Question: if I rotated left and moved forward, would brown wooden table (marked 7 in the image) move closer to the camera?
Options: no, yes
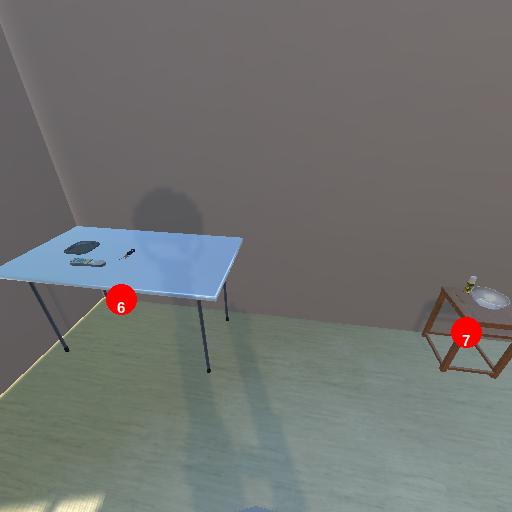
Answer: no